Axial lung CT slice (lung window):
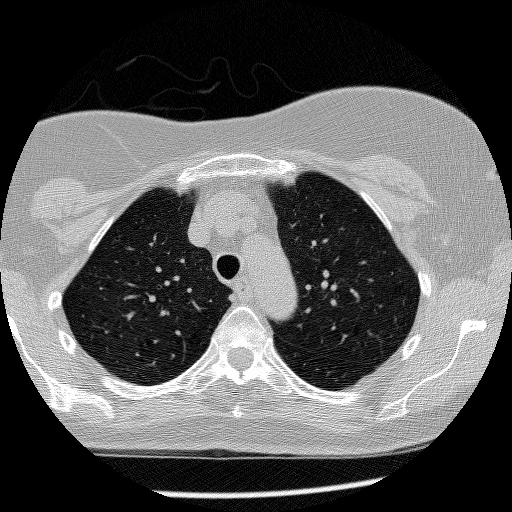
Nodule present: no